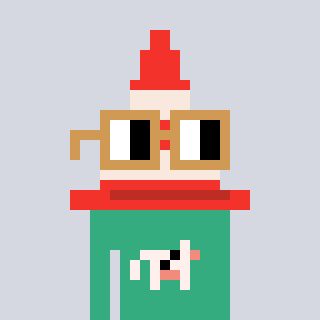
a pixel art character with square brown glasses, a cone-shaped head and a teal-colored body on a cool background